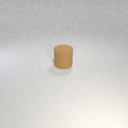
large brown rubber cylinder